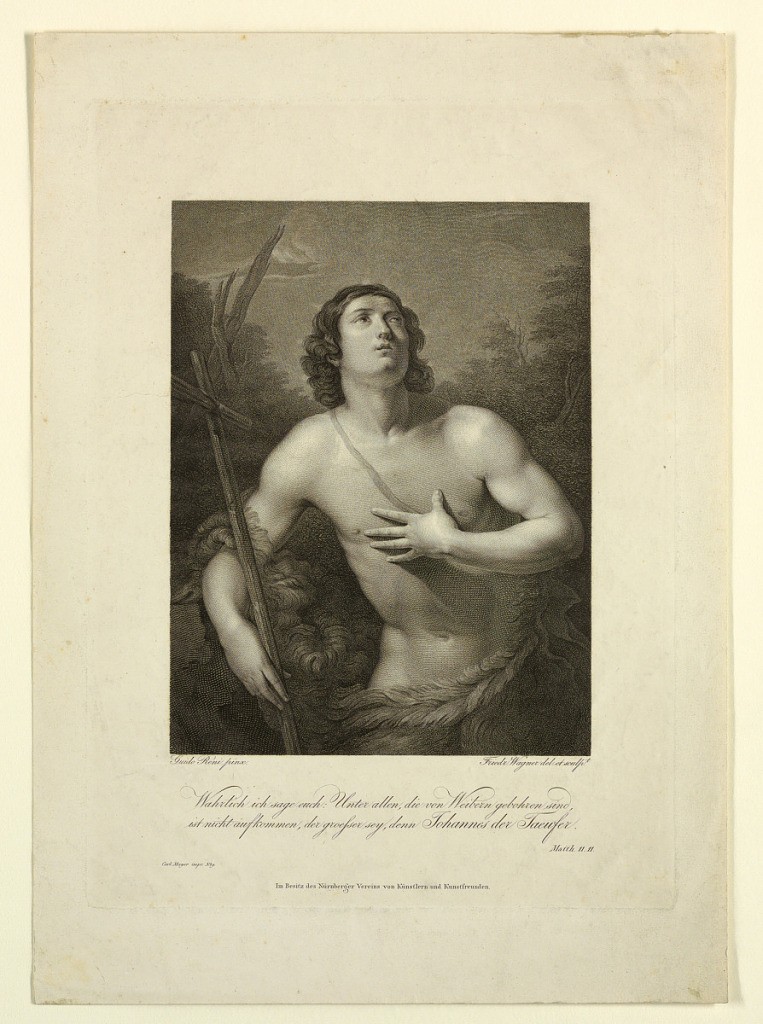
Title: Wahrlich ich sage euch
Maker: Guido Reni, Italian, 1575–1642
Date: mid- 18th–mid- 19th century
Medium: Engraving on paper
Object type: Print
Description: Wahrlich ich sage euch